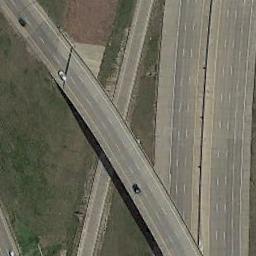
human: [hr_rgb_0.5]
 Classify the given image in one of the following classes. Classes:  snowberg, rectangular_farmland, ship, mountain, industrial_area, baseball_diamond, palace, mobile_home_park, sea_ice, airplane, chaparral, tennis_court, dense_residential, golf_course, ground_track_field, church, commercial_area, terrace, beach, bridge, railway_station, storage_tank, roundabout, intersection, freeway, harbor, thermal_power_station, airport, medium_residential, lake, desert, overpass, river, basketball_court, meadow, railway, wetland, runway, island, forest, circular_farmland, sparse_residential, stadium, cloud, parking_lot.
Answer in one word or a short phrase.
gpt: overpass